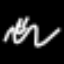
Label: squiggle